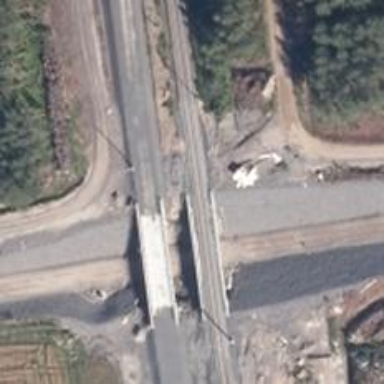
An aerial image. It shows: Bridge with continuous railway tracks that are electrified through contact line.